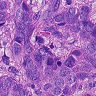
Metastatic tissue present: yes